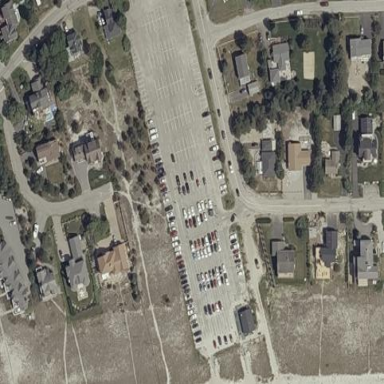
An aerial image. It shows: Parking area with surface.